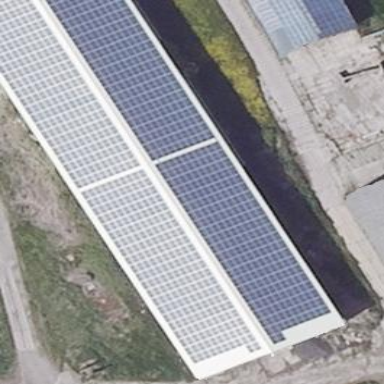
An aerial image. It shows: Building featuring small installation solar photovoltaic panel for electricity generation.